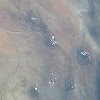
Label: land